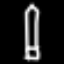
Label: pencil